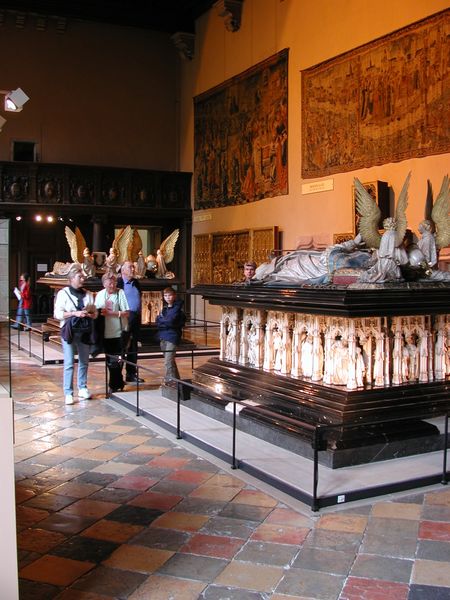
Titel: Grabmal von Philipp dem Kühnen
Künstler: Claus Sluter
Institution: Dijon, Musée des Beaux-Arts
Schlagwörter: dunkel, flügel, schatten, menschen, bunt, hell, lampen, licht, marmor, orange, raum, rot, hochformat, teppich, bild, innenraum, boden, figur, stoffe, familie, kind, engel, skulptur, relief, bilder, besucher, wandteppich, verzierung, geländer, plastik, galerie, foto, fotografie, photographie, fliesen, photo, ausstellung, sarg, museum, steinboden, oma, opa, sarkophag, touristen, sarkophage, verzierung#